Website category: jobs
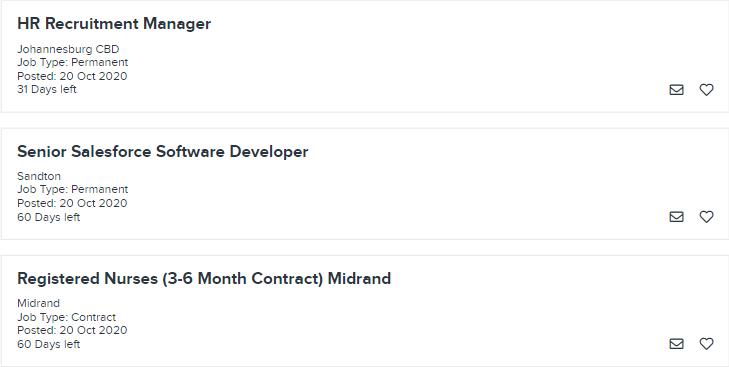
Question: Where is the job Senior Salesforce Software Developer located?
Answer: Sandton

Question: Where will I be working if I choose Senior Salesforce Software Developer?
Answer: Sandton

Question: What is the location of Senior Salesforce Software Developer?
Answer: Sandton

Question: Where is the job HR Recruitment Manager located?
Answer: Johannesburg CBD

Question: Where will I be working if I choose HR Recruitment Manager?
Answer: Johannesburg CBD

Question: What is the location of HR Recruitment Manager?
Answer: Johannesburg CBD

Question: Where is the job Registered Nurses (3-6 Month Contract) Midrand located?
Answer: Midrand

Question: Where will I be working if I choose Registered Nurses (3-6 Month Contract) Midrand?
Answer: Midrand

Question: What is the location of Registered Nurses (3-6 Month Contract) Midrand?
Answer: Midrand

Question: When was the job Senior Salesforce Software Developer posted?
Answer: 20 Oct 2020

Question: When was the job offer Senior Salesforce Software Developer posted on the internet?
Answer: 20 Oct 2020

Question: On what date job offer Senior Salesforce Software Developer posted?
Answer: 20 Oct 2020

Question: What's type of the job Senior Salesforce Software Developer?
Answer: Job Type: Permanent

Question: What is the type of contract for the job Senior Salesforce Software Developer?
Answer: Job Type: Permanent

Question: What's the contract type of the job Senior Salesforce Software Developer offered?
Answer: Job Type: Permanent

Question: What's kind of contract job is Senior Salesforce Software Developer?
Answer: Job Type: Permanent

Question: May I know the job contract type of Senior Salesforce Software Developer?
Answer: Job Type: Permanent

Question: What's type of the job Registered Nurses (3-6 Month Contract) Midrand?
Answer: Job Type: Contract

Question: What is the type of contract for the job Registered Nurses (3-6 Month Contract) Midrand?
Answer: Job Type: Contract

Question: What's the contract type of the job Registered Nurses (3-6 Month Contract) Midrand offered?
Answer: Job Type: Contract

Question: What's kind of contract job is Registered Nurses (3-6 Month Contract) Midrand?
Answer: Job Type: Contract

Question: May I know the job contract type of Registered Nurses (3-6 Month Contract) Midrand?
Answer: Job Type: Contract

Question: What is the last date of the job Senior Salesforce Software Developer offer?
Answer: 60 Days left

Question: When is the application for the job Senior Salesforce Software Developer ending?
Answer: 60 Days left

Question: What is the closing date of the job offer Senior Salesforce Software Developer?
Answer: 60 Days left

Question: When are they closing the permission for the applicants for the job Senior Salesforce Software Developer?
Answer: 60 Days left

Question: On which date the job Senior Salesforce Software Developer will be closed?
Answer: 60 Days left

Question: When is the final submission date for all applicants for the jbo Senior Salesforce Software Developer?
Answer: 60 Days left

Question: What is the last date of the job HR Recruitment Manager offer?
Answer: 31 Days left

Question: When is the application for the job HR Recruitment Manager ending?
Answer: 31 Days left

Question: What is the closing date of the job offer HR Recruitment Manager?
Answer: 31 Days left

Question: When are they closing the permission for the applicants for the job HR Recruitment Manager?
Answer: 31 Days left

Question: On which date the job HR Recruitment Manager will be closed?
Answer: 31 Days left

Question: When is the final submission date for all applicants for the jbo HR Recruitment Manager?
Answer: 31 Days left

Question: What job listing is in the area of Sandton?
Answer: Senior Salesforce Software Developer

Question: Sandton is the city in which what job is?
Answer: Senior Salesforce Software Developer

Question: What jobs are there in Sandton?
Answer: Senior Salesforce Software Developer

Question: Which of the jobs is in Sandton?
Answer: Senior Salesforce Software Developer

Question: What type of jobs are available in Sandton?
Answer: Senior Salesforce Software Developer

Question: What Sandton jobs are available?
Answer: Senior Salesforce Software Developer

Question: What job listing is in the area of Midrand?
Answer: Registered Nurses (3-6 Month Contract) Midrand

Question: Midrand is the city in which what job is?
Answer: Registered Nurses (3-6 Month Contract) Midrand

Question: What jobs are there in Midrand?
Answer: Registered Nurses (3-6 Month Contract) Midrand

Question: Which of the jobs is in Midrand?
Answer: Registered Nurses (3-6 Month Contract) Midrand

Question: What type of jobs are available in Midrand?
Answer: Registered Nurses (3-6 Month Contract) Midrand

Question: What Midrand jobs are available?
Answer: Registered Nurses (3-6 Month Contract) Midrand

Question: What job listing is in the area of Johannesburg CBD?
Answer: HR Recruitment Manager

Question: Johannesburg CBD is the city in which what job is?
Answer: HR Recruitment Manager

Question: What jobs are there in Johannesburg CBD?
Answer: HR Recruitment Manager

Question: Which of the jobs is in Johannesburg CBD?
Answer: HR Recruitment Manager

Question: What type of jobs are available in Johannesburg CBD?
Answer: HR Recruitment Manager

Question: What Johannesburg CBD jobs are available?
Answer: HR Recruitment Manager